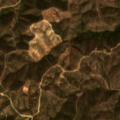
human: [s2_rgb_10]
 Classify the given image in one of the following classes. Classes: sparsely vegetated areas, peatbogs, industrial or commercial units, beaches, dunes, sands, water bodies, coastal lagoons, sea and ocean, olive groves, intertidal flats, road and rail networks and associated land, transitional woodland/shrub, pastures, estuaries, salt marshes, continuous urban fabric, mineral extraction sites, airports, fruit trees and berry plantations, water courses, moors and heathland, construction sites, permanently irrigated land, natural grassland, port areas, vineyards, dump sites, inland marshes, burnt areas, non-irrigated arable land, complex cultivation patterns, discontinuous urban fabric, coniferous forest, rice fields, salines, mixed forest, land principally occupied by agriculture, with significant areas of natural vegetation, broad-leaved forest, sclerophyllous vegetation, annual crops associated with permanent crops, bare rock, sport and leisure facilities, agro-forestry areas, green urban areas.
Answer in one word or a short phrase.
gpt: mixed forest